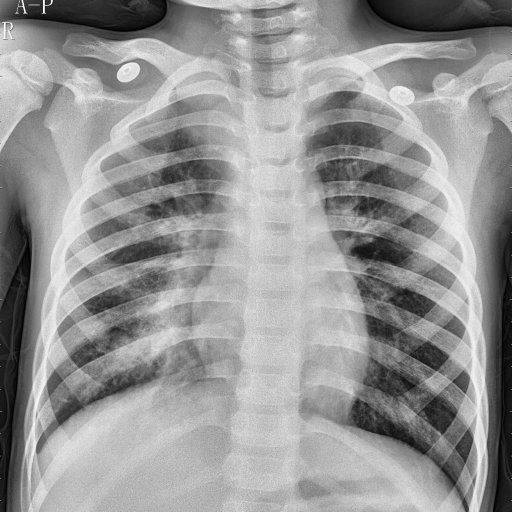
Finding: PNEUMONIA